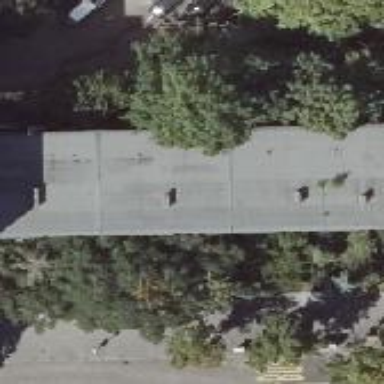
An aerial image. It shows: Block of apartments with flat grey roof.